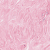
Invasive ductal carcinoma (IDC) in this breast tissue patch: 0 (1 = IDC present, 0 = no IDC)